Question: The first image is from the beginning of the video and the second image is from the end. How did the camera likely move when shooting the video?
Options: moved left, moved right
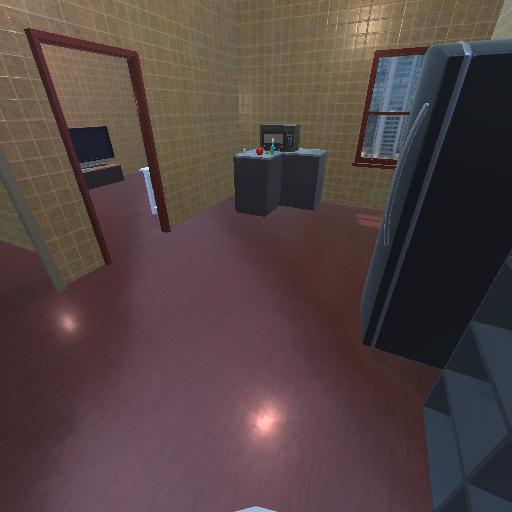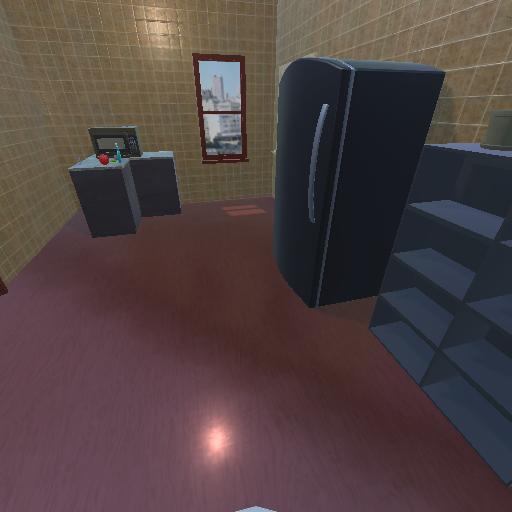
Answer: moved left